Interaction volume radius: 5 \u00c5
Interaction volume height: 10 \u00c5
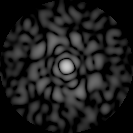
Disorder parameter: 0.8687